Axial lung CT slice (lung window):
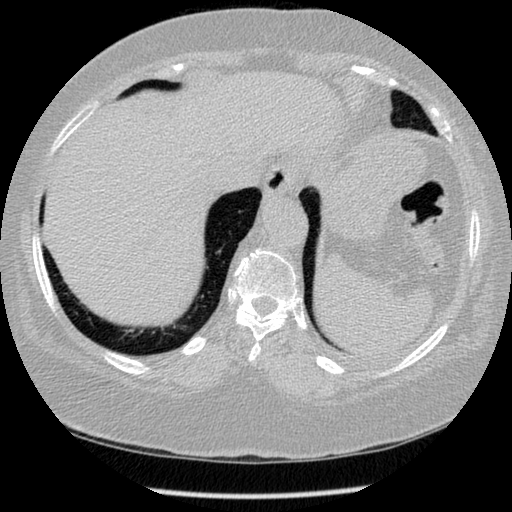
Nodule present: no